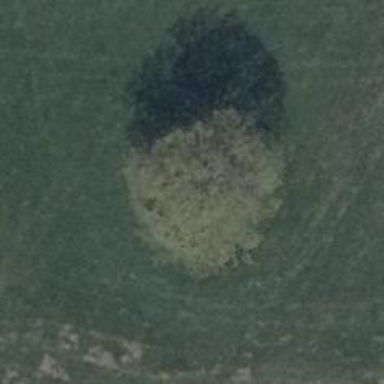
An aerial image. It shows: Single tag "natural: tree."